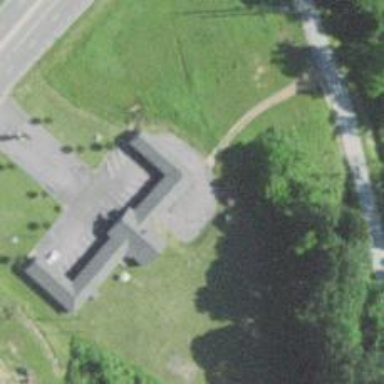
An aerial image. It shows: Motel building.